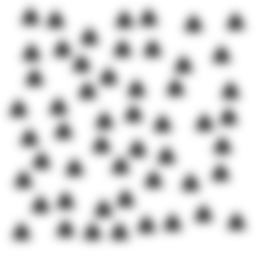
Squares: 0
Triangles: 52
Stars: 0
Total shapes: 52